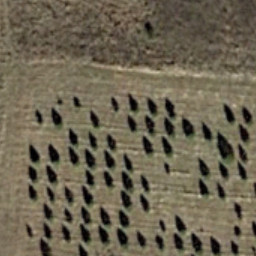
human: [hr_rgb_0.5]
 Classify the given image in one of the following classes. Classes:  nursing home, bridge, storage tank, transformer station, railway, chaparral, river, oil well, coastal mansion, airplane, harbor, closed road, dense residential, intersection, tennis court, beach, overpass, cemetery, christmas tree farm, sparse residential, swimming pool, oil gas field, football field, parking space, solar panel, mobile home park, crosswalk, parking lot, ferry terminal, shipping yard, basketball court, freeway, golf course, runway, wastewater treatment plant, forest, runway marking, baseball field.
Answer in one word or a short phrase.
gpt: christmas tree farm